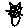
Label: cat